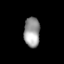
Tissue: lung
Cell type: Endothelial cells
Senescence score: 0.1135
Nuclear area (px): 470
Mean DAPI intensity: 152.919